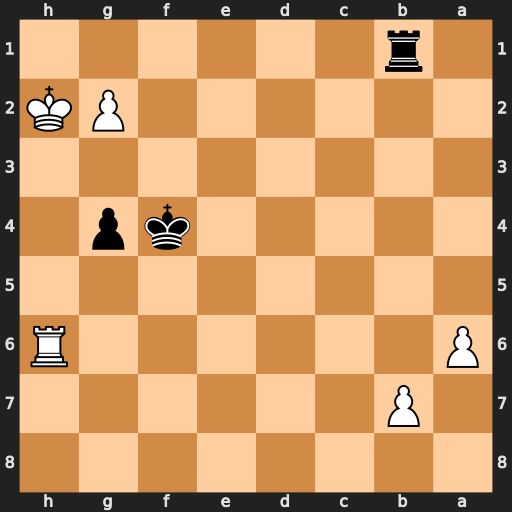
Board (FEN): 8/1P6/P6R/8/5kp1/8/6PK/1r6
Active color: b
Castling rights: -
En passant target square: -
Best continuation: g3+ Kh3 Rh1#